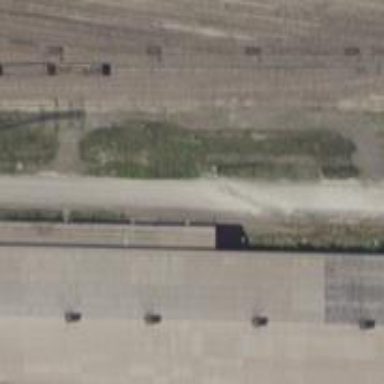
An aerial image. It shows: Abandoned railway yard.